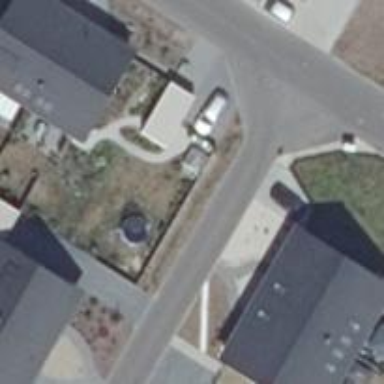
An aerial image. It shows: Semidetached house.